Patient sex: F
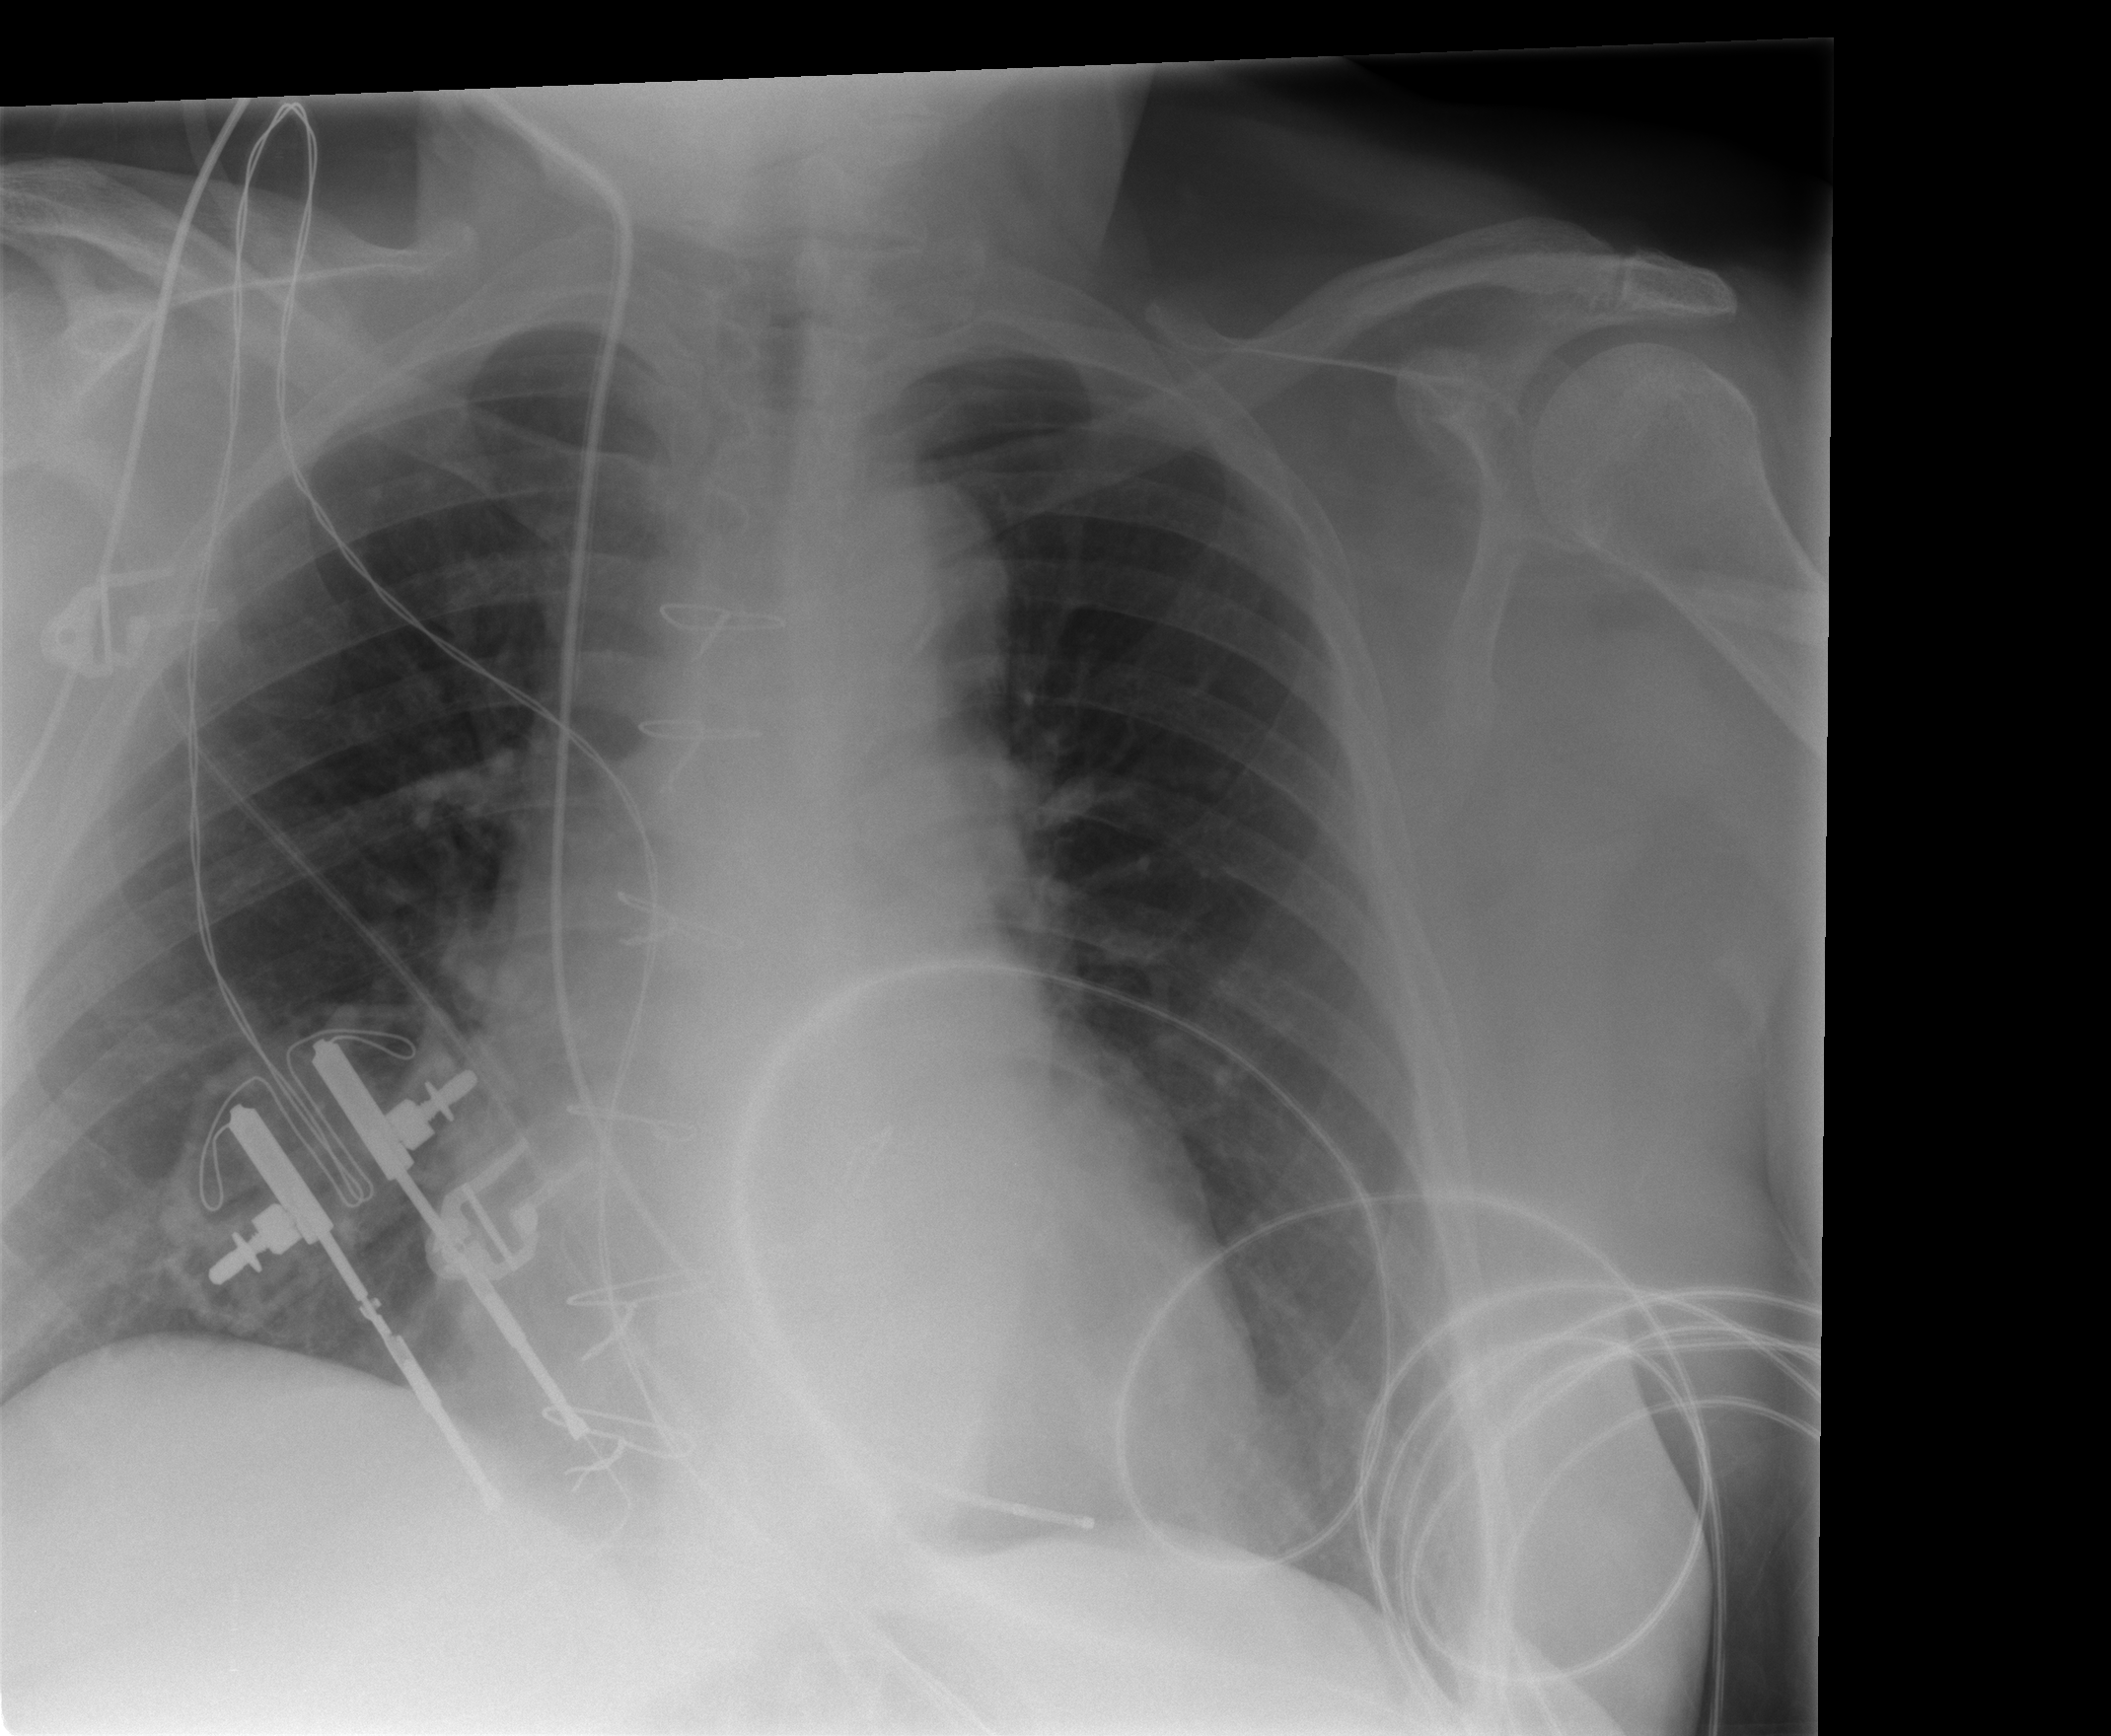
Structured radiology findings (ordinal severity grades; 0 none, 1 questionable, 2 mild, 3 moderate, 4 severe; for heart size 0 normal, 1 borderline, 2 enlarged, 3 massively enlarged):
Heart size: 0
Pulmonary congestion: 0
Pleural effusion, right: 0
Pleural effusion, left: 0
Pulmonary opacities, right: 0
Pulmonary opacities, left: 0
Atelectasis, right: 1
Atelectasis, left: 0